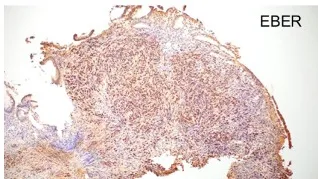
Macroscopic and microscopic images of posttransplant smooth muscle tumor (PTSMT). Epstein-Barr virus-encoded small RNAs (EBER) in situ hybridization.
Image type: pathology (fish)